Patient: sex M, age 69
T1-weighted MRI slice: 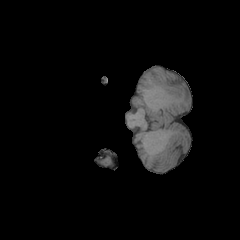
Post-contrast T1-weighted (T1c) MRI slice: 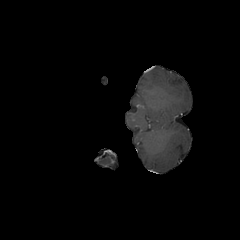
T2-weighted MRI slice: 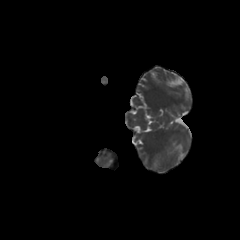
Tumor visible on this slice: no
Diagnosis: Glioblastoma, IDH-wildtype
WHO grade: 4